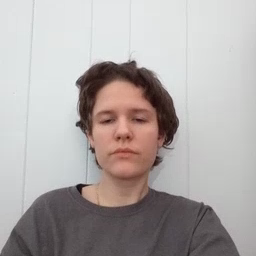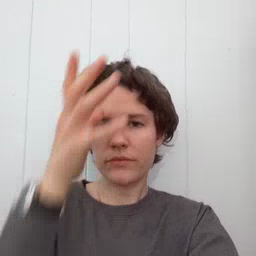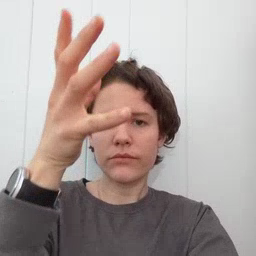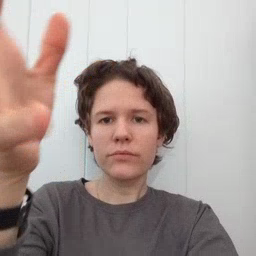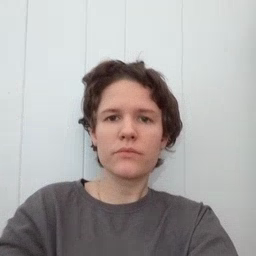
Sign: grandpa